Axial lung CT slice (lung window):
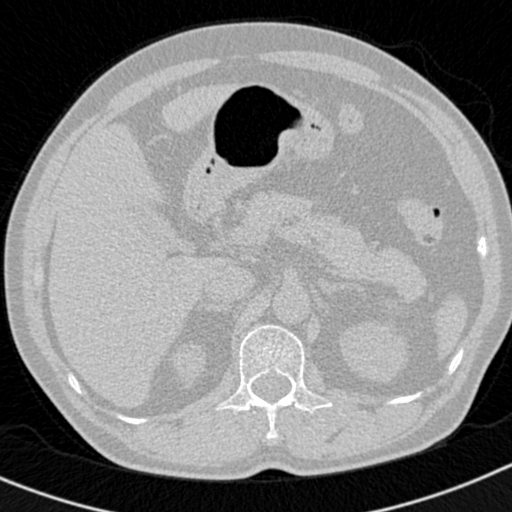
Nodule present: no